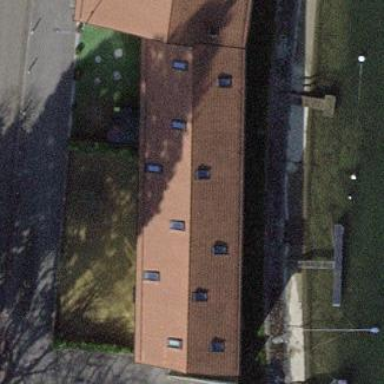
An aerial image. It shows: Kindergarten building.